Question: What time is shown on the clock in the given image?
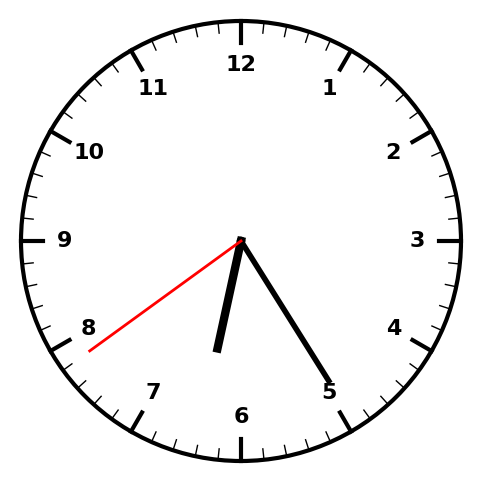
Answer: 06:24:39